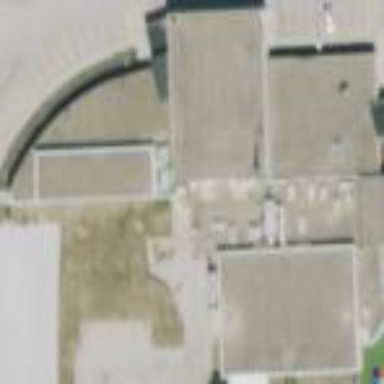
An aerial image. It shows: Sports centre building.